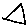
Label: triangle